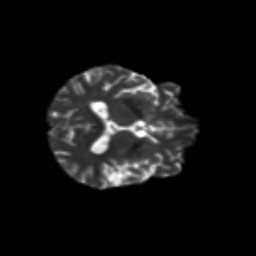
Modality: T2w
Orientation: axial
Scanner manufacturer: siemens
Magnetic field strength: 3 T
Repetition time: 9.2 s
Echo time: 0.084 s